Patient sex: M
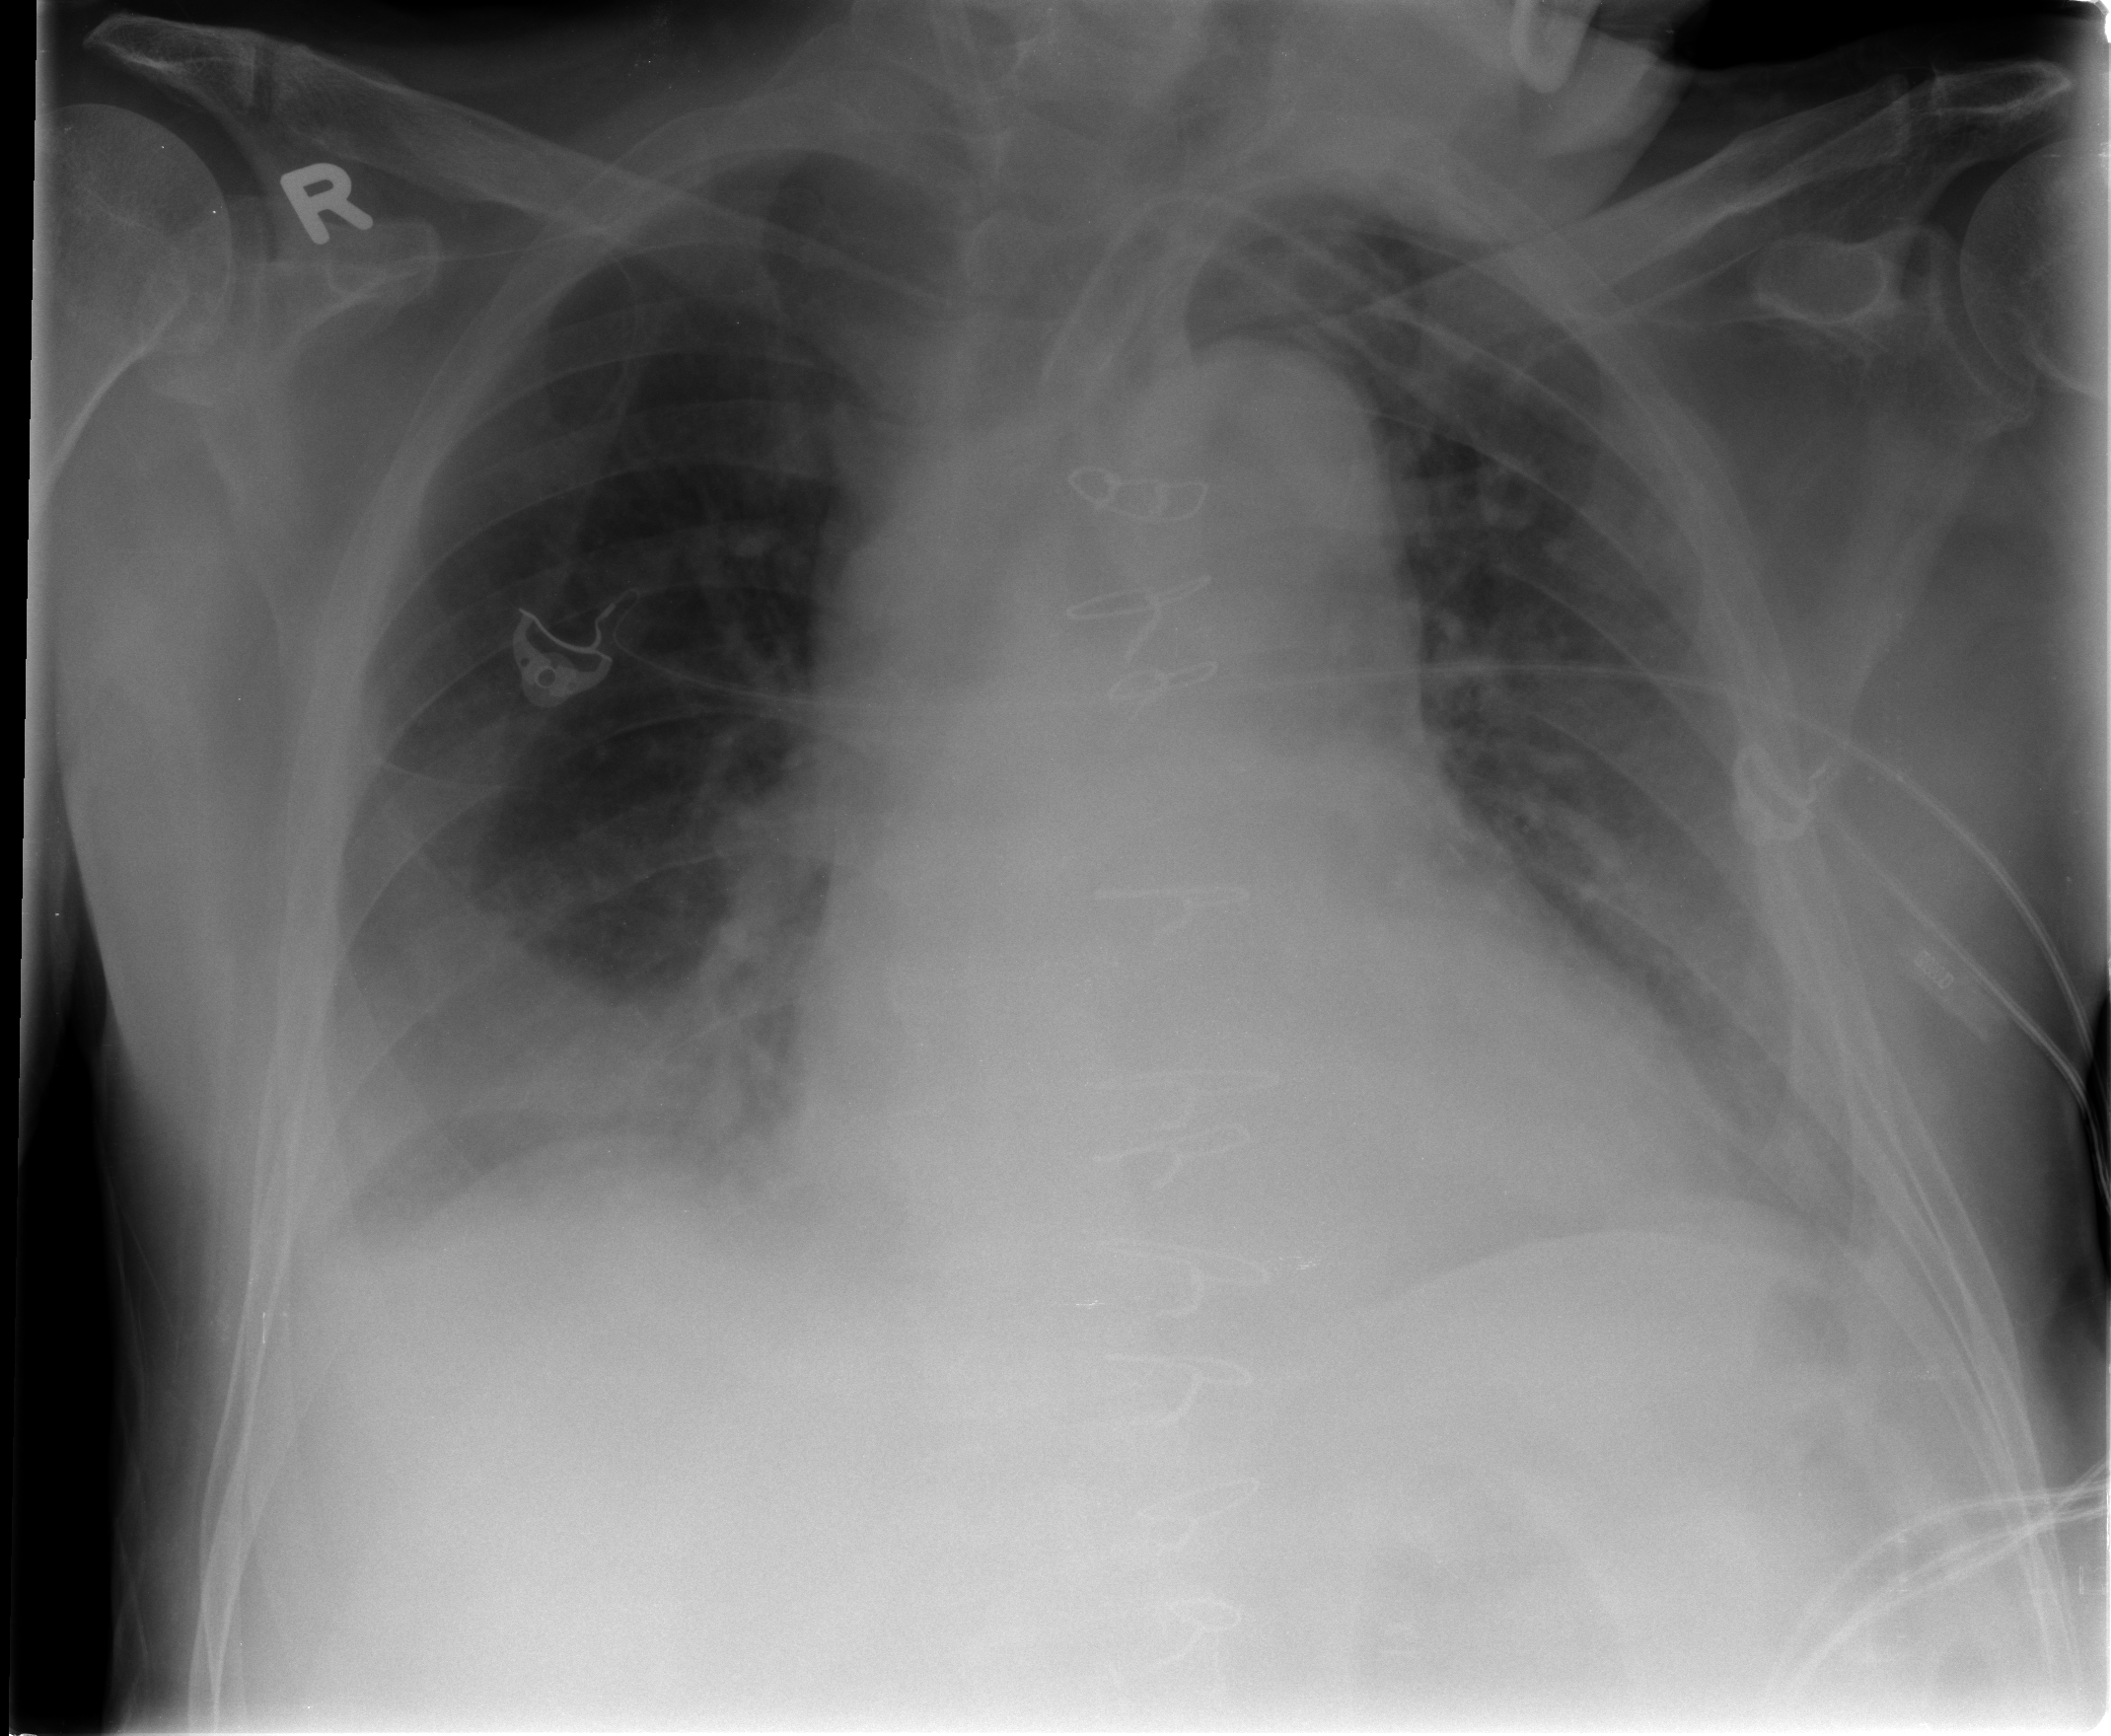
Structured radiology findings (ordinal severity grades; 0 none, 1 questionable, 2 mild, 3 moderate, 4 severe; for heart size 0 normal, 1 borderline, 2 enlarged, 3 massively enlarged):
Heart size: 2
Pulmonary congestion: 2
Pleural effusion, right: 2
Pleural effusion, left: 2
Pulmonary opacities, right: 0
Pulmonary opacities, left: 2
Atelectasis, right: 2
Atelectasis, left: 2